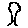
Label: tree